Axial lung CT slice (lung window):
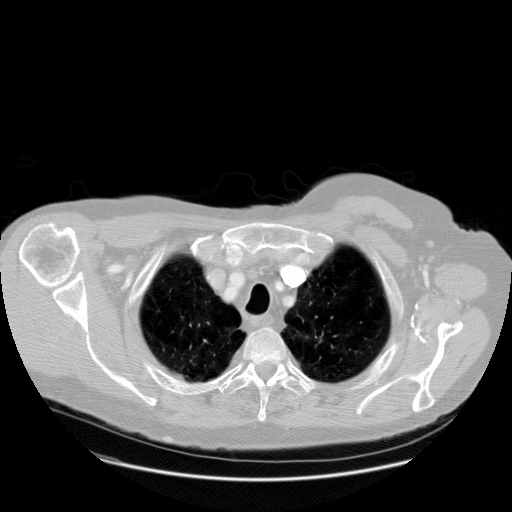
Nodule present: no